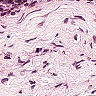
Metastatic tissue present: no